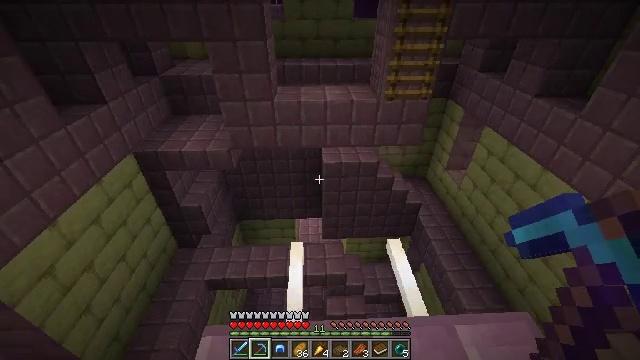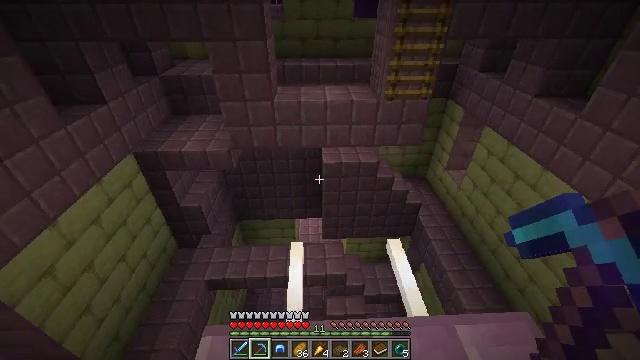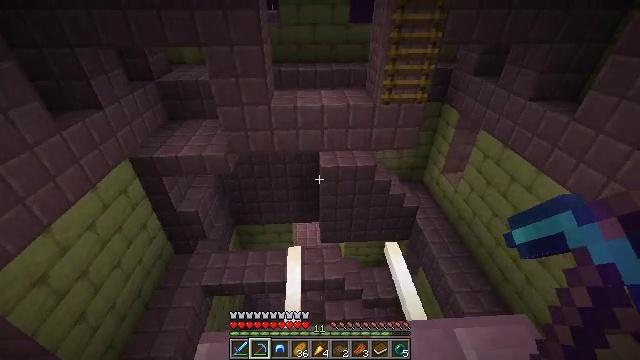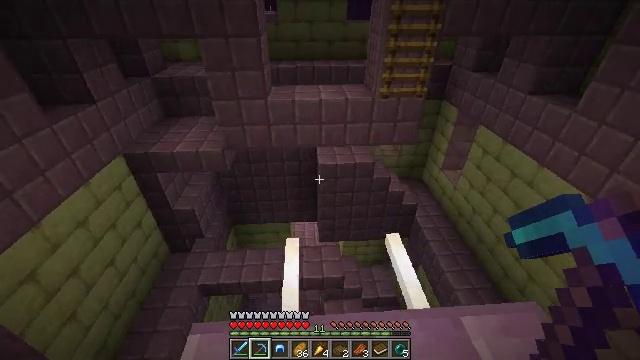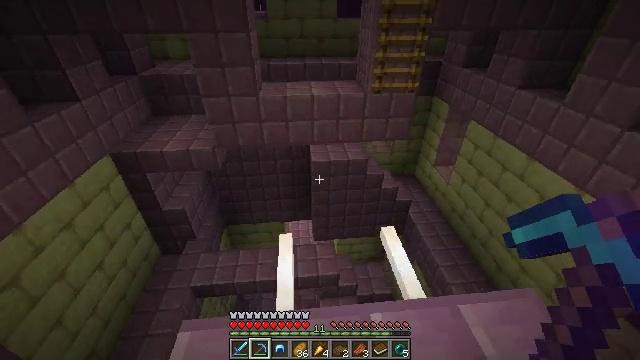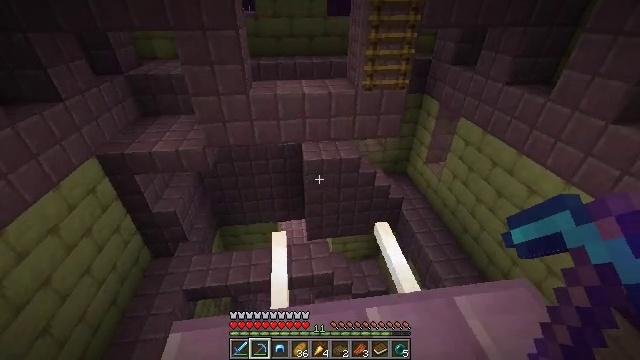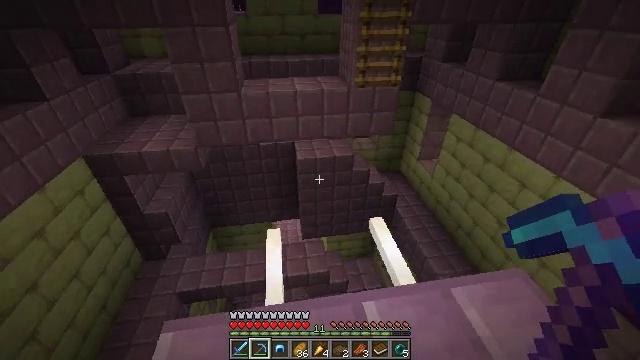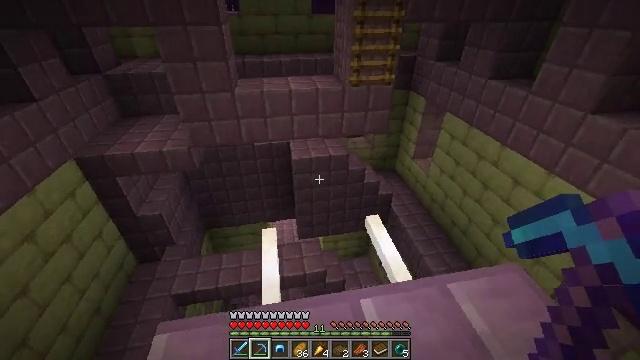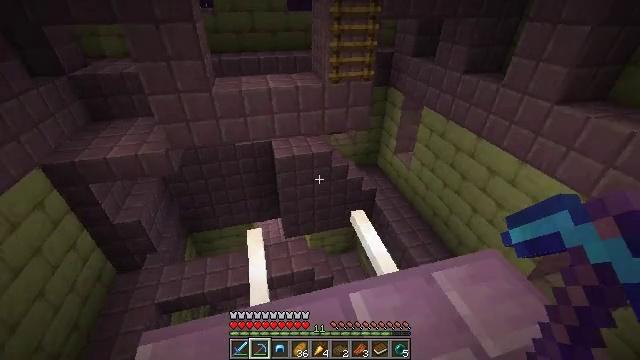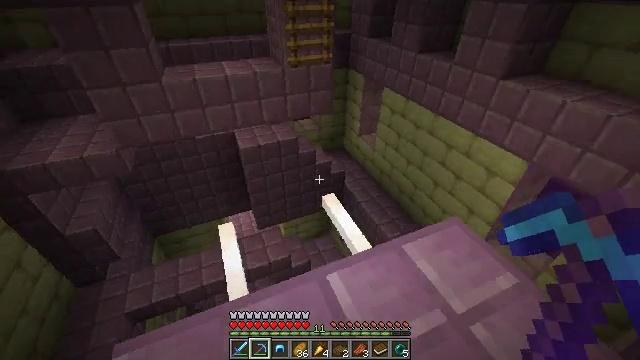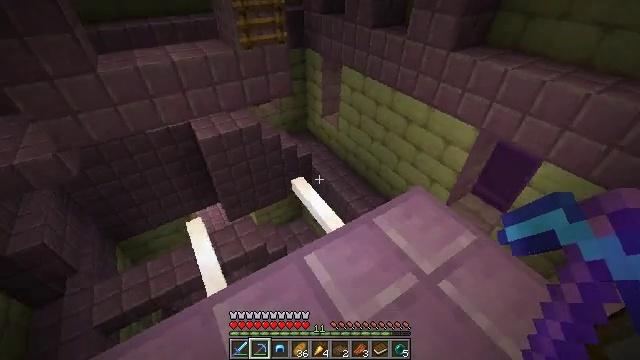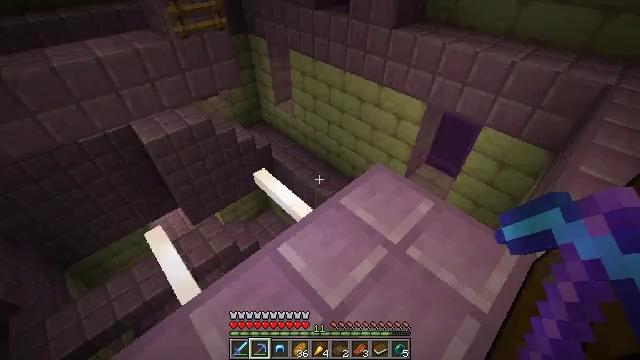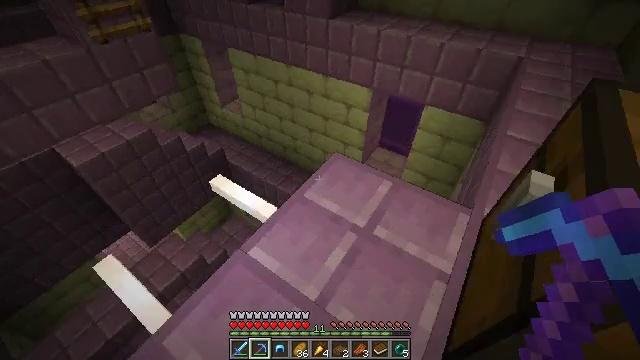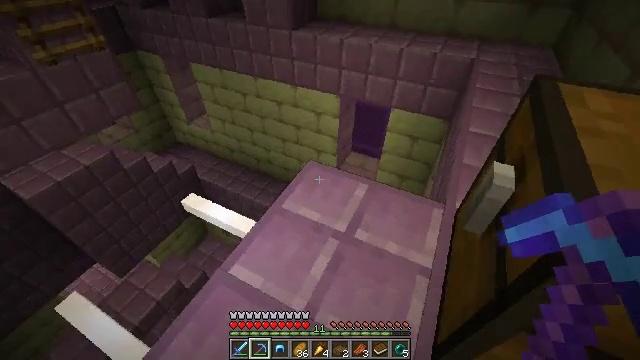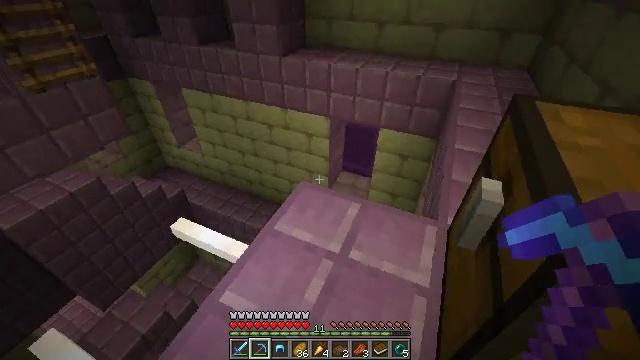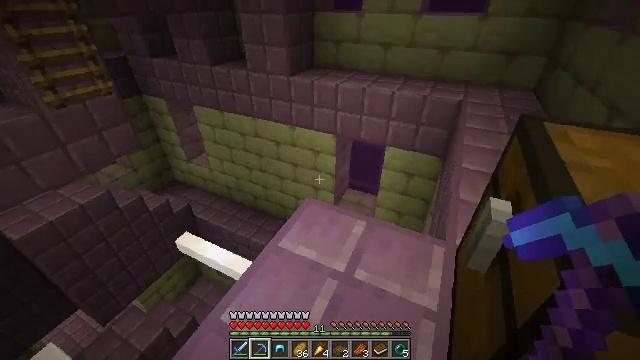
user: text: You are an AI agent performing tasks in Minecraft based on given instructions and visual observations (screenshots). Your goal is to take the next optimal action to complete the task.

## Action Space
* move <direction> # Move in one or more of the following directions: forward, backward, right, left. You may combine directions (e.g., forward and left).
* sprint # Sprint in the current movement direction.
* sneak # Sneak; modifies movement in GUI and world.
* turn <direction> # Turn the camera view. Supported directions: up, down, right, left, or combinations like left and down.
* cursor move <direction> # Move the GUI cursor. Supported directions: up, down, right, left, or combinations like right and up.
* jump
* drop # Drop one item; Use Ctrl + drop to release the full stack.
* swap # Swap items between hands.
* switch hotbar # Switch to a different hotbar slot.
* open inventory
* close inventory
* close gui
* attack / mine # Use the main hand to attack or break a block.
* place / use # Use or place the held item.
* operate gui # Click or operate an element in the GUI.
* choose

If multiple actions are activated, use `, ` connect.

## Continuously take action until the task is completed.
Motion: motion action
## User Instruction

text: Destroy the end rod to pick it up.
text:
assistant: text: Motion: no_op
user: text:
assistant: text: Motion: sneak
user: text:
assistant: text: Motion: sneak
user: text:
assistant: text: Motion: sneak, turn right
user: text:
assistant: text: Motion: sneak, turn right
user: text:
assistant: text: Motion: sneak, turn right
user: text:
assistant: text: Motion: sneak, turn right
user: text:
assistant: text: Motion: sneak, turn right
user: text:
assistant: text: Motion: sneak, turn right and down
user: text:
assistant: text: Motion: sneak, turn right and down
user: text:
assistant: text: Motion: sneak, turn right and down
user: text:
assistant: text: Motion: sneak, turn right and down
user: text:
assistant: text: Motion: sneak, turn right and up
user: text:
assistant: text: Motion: sneak, turn right and up
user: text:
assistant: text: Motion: sneak, turn left and up
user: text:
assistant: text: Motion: move forward, sneak, turn left
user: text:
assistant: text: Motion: move forward, sneak, turn left
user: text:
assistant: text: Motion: move forward, sneak, turn left and down
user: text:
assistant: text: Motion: move forward, sneak, turn left and down
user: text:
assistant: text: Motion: move forward, sneak, turn down
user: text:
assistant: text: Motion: sneak, turn down
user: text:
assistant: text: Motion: sneak
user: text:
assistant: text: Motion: sneak
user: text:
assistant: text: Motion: sneak, turn down
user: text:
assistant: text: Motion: sneak, turn down
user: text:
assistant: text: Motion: sneak
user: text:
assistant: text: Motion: sneak
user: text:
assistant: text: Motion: sneak
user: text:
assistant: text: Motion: sneak, turn left
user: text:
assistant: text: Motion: sneak, turn left